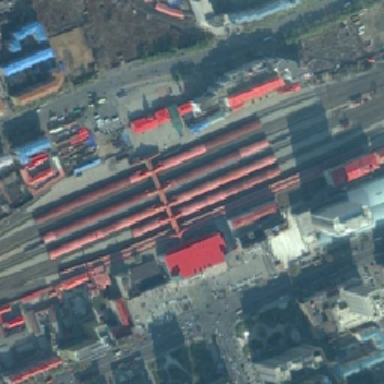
Trains run on many red roads .